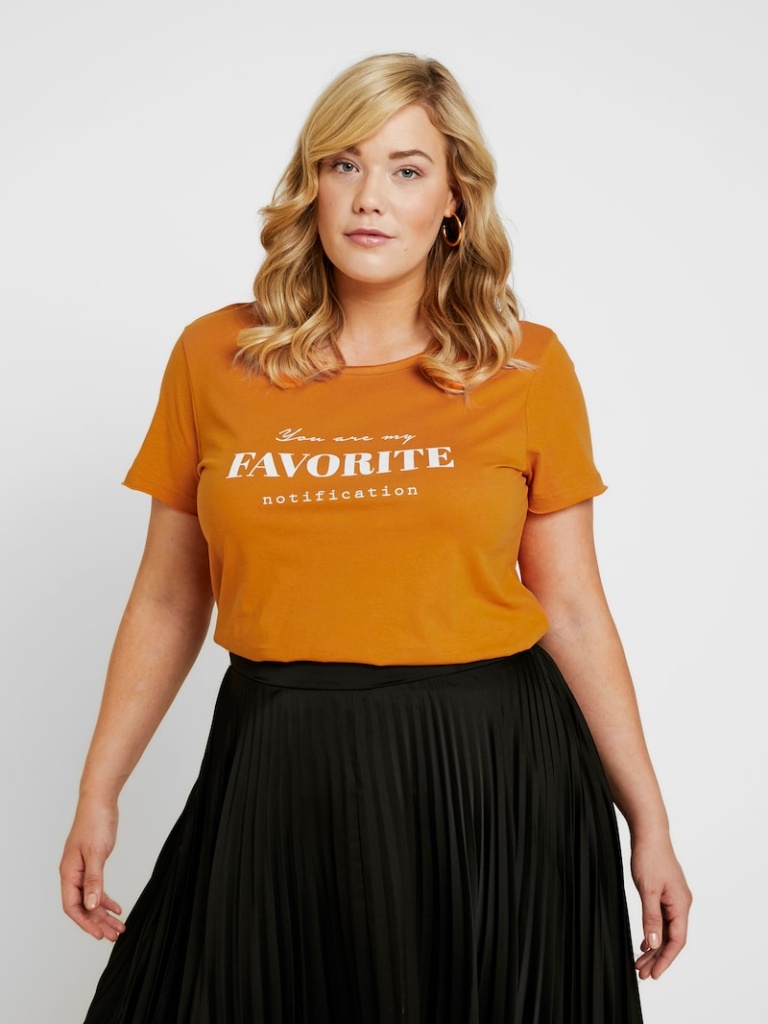
cotton relaxed short sleeve hip length Fully Tucked in crew t-shirt